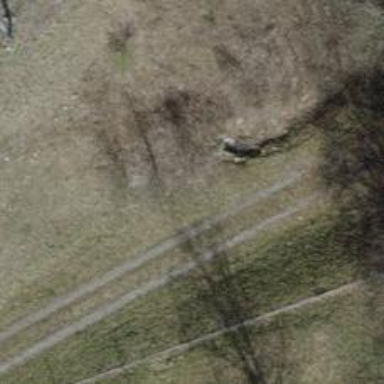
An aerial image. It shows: Track with grade 3 surface.